Question: I thought that this would make a table with a set width, and that text would automatically try to fit in by starting on a new line. However, the table still gets stretched by long lines of text.
'''
<HTML><center><table width="300" border="1"><tr><td>
<?php
If (file_exists("file.txt")){
Echo nl2br(file_get_contents("file.txt"));
}Else{
Echo "File not found.";
}
?>
</td></tr></table></center></HTML>
'''

I think I'm forgetting something absolutely essential here.. 0.o
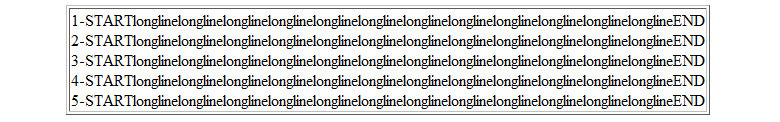
Answer: Change the code to this:
'''
echo nl2br(wordwrap(file_get_contents("file.txt")));
'''
There is a built in function in PHP called <URL> for such tasks.